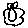
Label: flower